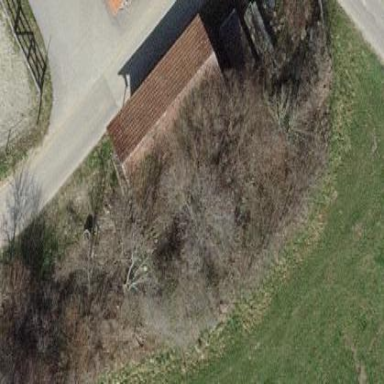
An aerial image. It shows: Shed.